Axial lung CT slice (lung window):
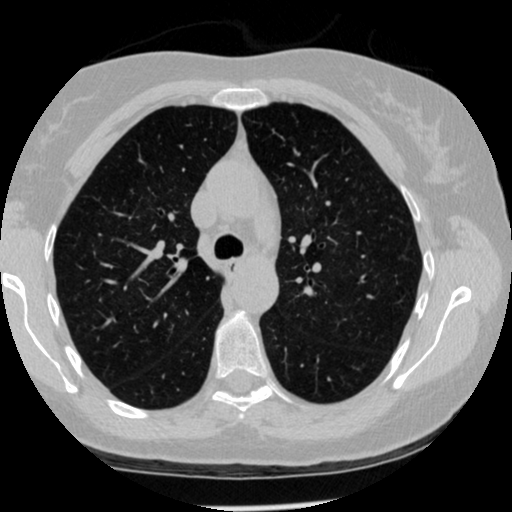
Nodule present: no